Field crop: maize
Growth stage: 2
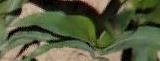
Species: maize